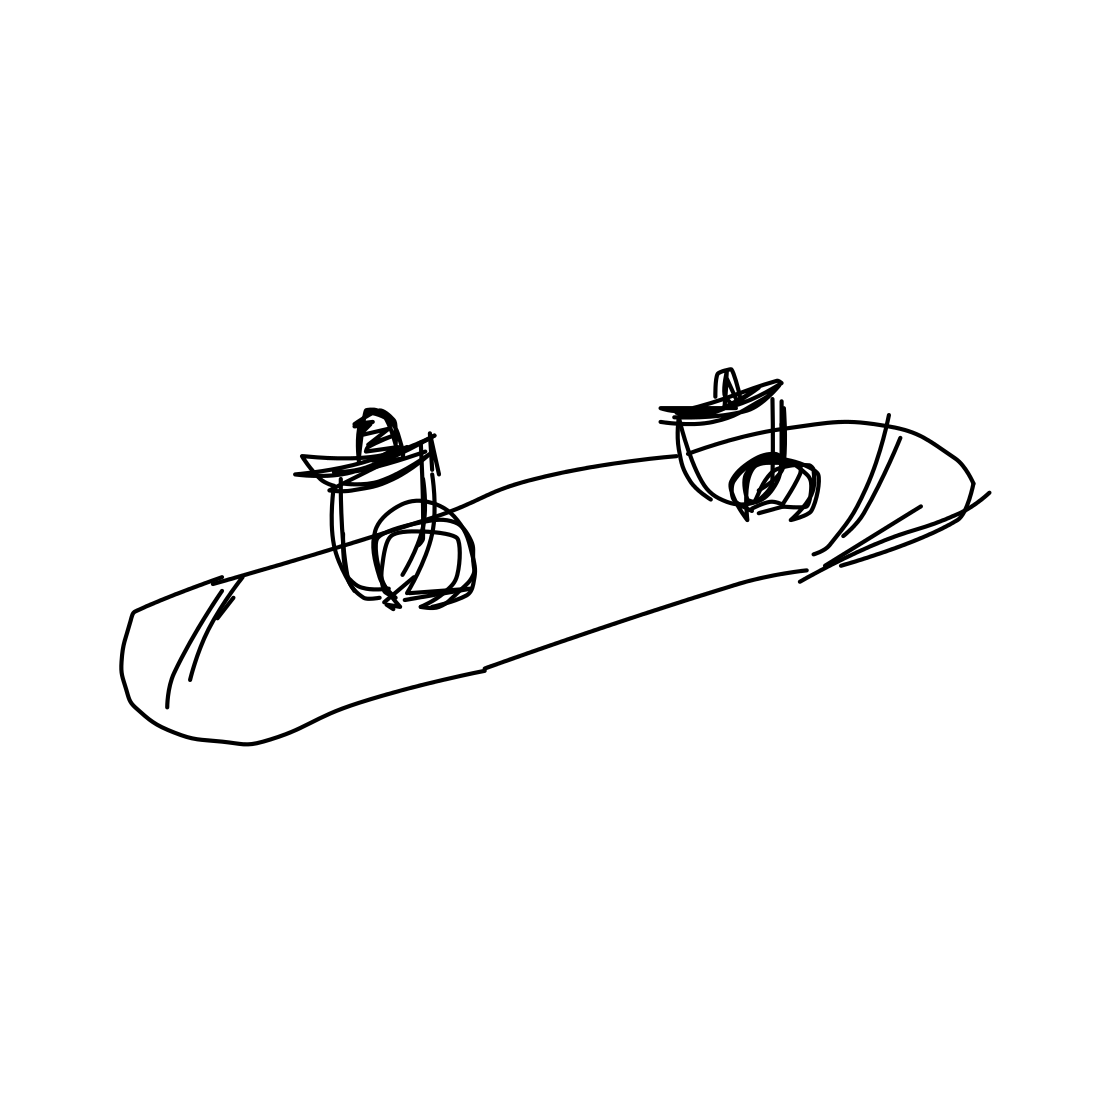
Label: snowboard